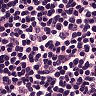
Metastatic tissue present: no